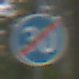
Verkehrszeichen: EndeMindestgeschwindigkeit
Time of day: Midday
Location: Outdoor (Nature)
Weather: Overcast
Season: Autumn
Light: Natural